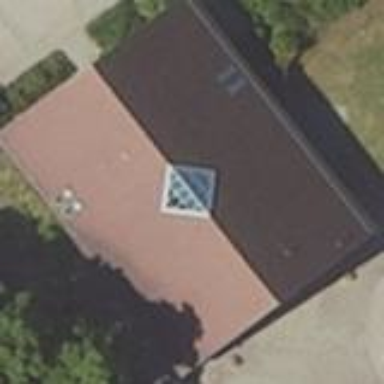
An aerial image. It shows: Chapel building.